Question: I encountered such a problem: I can not draw lines on the image where the color was determined, and also find out the distance to this place. Help to make it as in the image below:
My code:
'''
import cv2
import numpy as np
from PIL import ImageGrab
while True:
screen = np.array(ImageGrab.grab(bbox=(0,40,800,640)))
rgb_screen = cv2.cvtColor(screen, cv2.COLOR_BGR2RGB)
lower = np.array([72, 160, 160])
upper = np.array([112, 249, 249])
mask = cv2.inRange(rgb_screen, lower, upper)
output = cv2.bitwise_and(rgb_screen, rgb_screen, mask=mask)
cv2.imshow('window', output)
if cv2.waitKey(25) & 0xFF == ord('q'):
cv2.destroyAllWindows()
break
'''
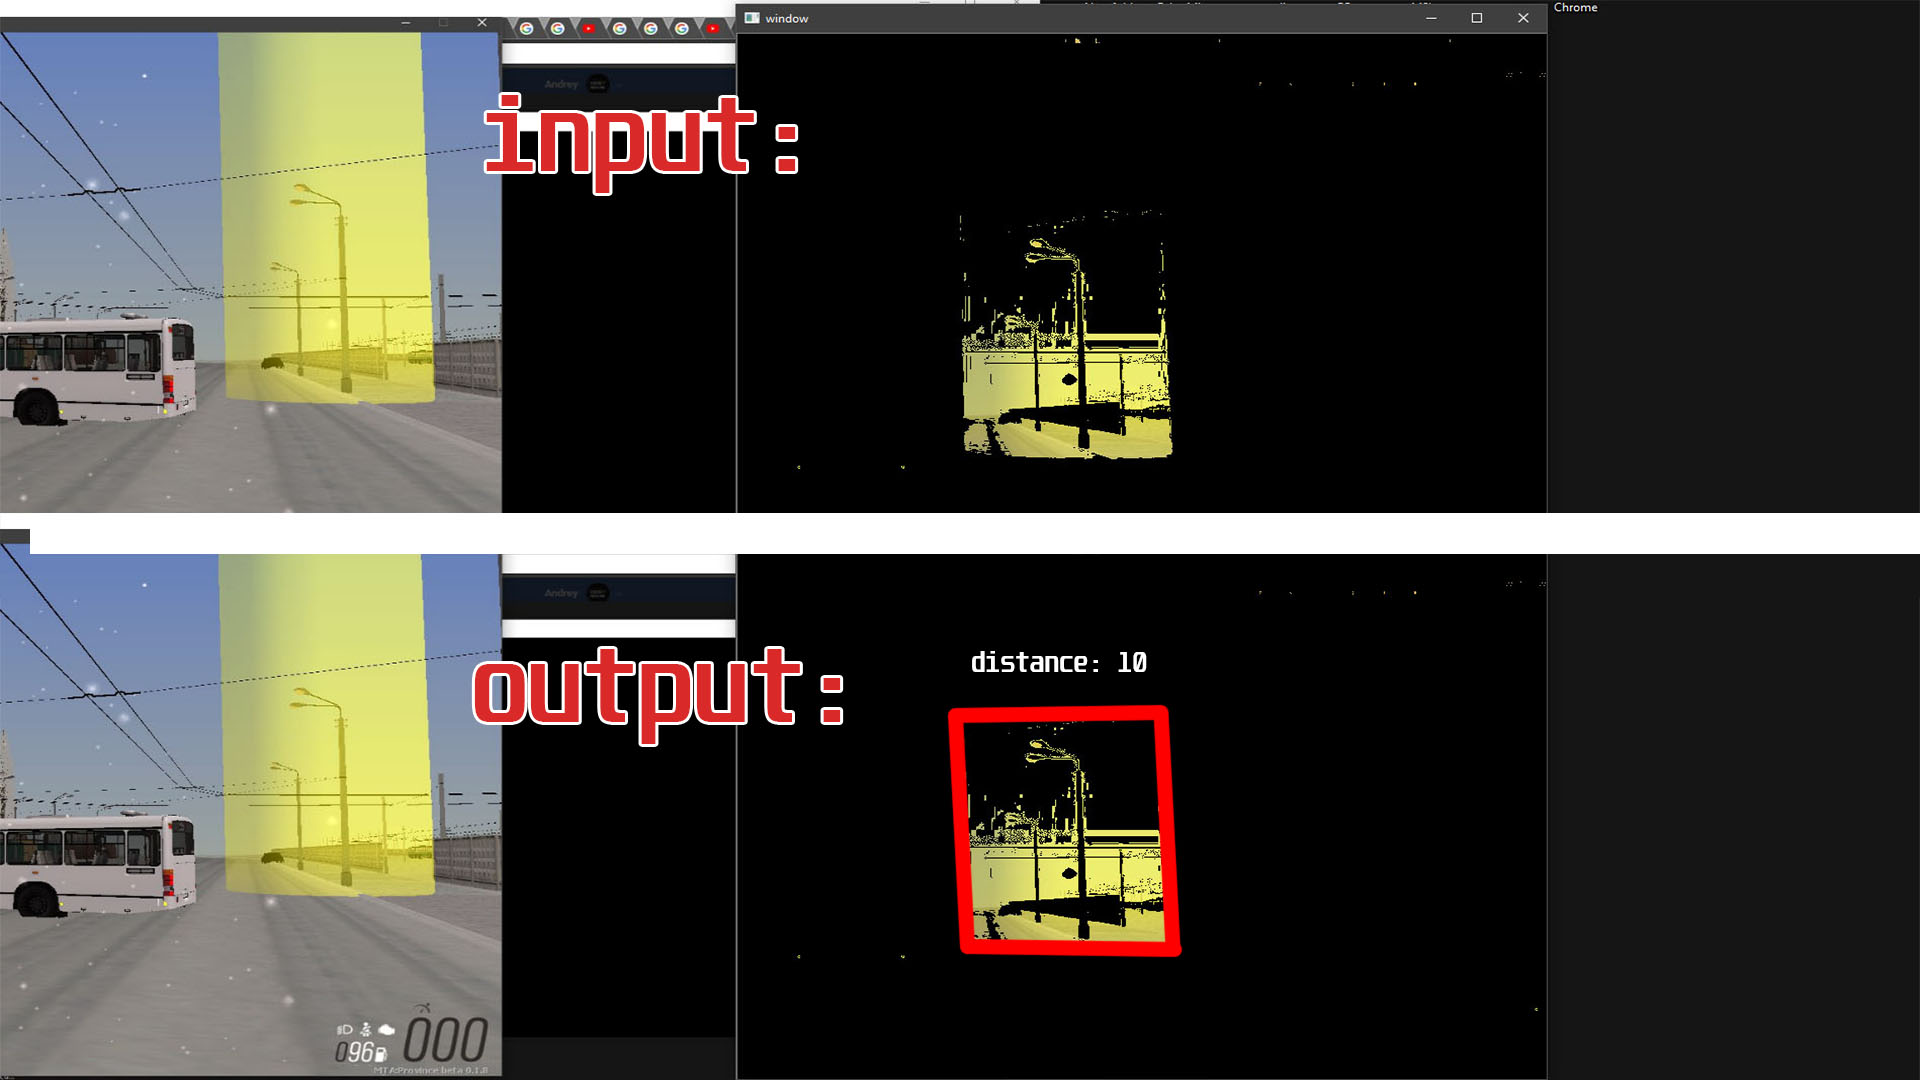
Answer: I can't help much because I do not have your original image. But you could read my code and maybe get an idea. For distance I do not know what u mean, so I made an example on how to get distance of top left corner to bottom left. You can apply other points or apply it as ratio depanding on your demands.
'''
import cv2
import numpy as np
img = cv2.imread('untitled.png')
gray = cv2.cvtColor(img, cv2.COLOR_BGR2GRAY)
ret, threshold = cv2.threshold(gray,150,255,cv2.THRESH_BINARY)
im, contours, hierarchy = cv2.findContours(threshold,cv2.RETR_TREE,cv2.CHAIN_APPROX_NONE)
area = sorted(contours, key=cv2.contourArea, reverse=True)
c = area[0]
rect = cv2.minAreaRect(c)
box = cv2.boxPoints(rect)
print(box)
box = np.int0(box)
cv2.drawContours(img,[box],0,(0,0,255),2)
extreme_left = tuple(c[c[:, :, 0].argmin()][0])
extreme_top = tuple(c[c[:, :, 1].argmin()][0])
x1 = box[1,0]
y1 = box[1,1]
x2 = box[0,0]
y2 = box[0,1]
distance = np.sqrt( (x1 - x2)**2 + (y1 - y2)**2 )
font = cv2.FONT_HERSHEY_SIMPLEX
cv2.putText(img,'Distance: '+str(distance),(1,300), font, 0.5,(255,255,255),2,cv2.LINE_AA)
cv2.circle(img, (x2,y2), 5, (255, 0, 0), -1)
cv2.circle(img, (x1,y1), 5, (255, 0, 0), -1)
cv2.imshow('image', img)
'''
<URL>